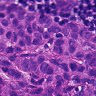
Metastatic tissue present: yes